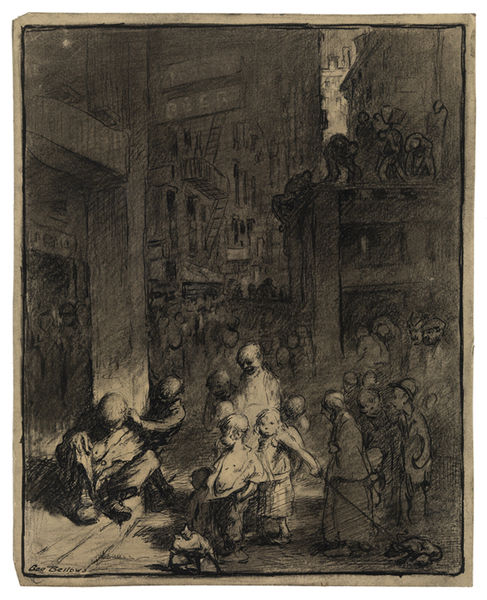
Titel: On the East Side
Künstler: George Wesley Bellows
Standort: Amherst (Massachusetts, USA)
Institution: Mead Art Museum, Amherst College
Schlagwörter: columns, crowd, men, people, stairs, white, women, black, dark, gray, green, grey, old, brown, sad, man, building, house, street, village, child, light, night, drawing, paper, mother, realism, dog, dogs, etching, leash, line, sketch, faces, ladder, dead, children, scene, small, town, city, beggar, clothes, cat, family, buildings, pencil, fire, shading, sleeping, kids, drunk, begging, poor, alley, spectators, boys, parents, workers, middle ages, suffering, dying, toys, homeless, hungry, poverty, onlookers, sephia, cats, beggars, starving, orphan, buildigns, abandon, orphent, welfare, urchins